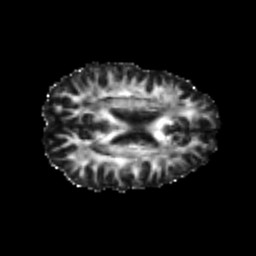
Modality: FA
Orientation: axial
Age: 25
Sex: female
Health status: healthy
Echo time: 0.074 s